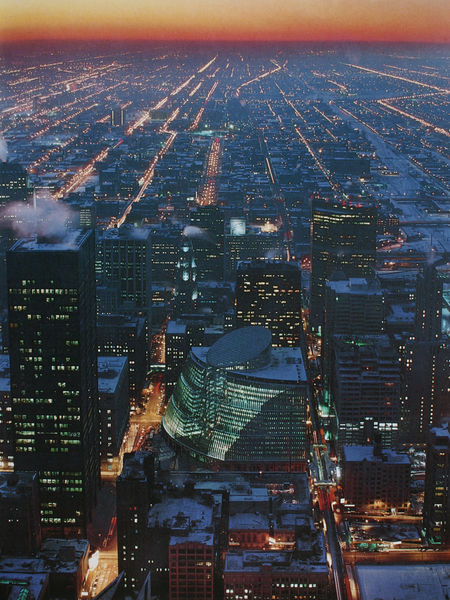
Titel: Luftaufnahme Chicagos mit dem State of Illinois Center
Künstler: Helmut Jahn
Standort: Chicago
Institution: State of Illinois-Center
Schlagwörter: blau, himmel, schatten, grün, landschaft, stadt, abend, glas, licht, lichter, orange, schwarz, dach, rot, architektur, dämmerung, ferne, horizont, weite, rauch, sonne, terrasse, ansicht, fassade, wohnhäuser, sonnenuntergang, amerika, vogelperspektive, abendrot, foto, fotografie, photographie, photo, farbfoto, strassen, etagen, geschosse, stockwerke, hochhaus, hochhäuser, flugaufnahme, lichtermeer, millionenstadt